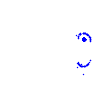
Particle: pion